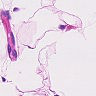
Metastatic tissue present: no